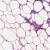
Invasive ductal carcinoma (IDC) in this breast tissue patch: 0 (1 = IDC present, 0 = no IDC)